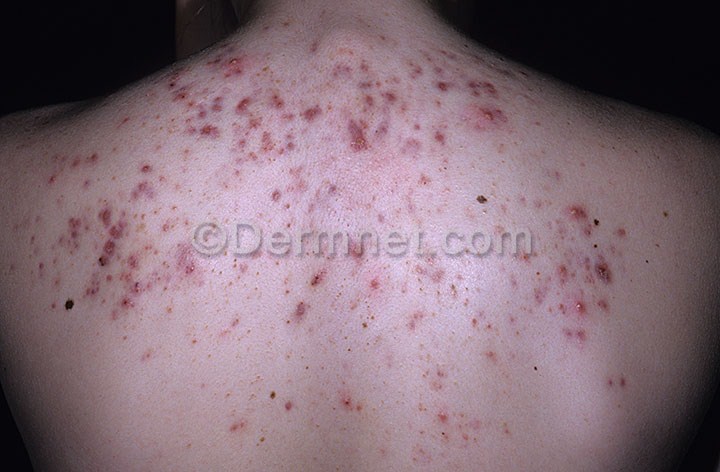
Disease: Acne and Rosacea Photos